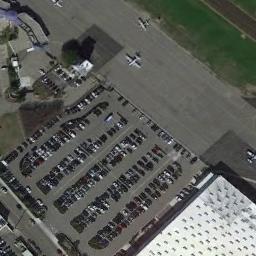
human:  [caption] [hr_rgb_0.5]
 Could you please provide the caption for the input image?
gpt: The parking lot is full of cars next to some planes .

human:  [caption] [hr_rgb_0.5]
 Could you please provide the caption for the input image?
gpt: The parking lot has lots of cars arranged neatly in lines and a white building is next to the parking lot .

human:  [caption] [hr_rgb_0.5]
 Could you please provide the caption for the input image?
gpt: Seven rows of cars were parked in the parking lot .

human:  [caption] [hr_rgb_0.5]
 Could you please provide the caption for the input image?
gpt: There are many different colored cars in the parking lot .

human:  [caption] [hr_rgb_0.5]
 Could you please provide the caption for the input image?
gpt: There are many cars on the parking lot beside a white building .